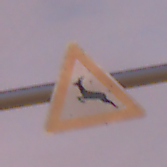
Verkehrszeichen: WildwechselRechts
Umgebung: Outdoor, Suburban
Tageszeit: Night
Wetter: PartlyCloudy
Licht: Artificial
Jahreszeit: NotSpecified
Kontrast: HighContrast